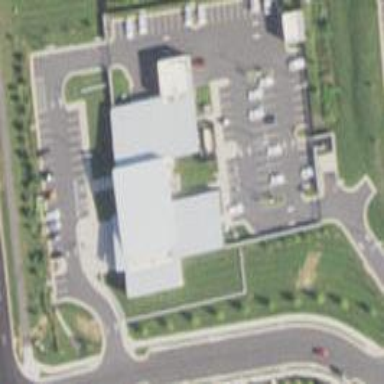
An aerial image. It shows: Police building.